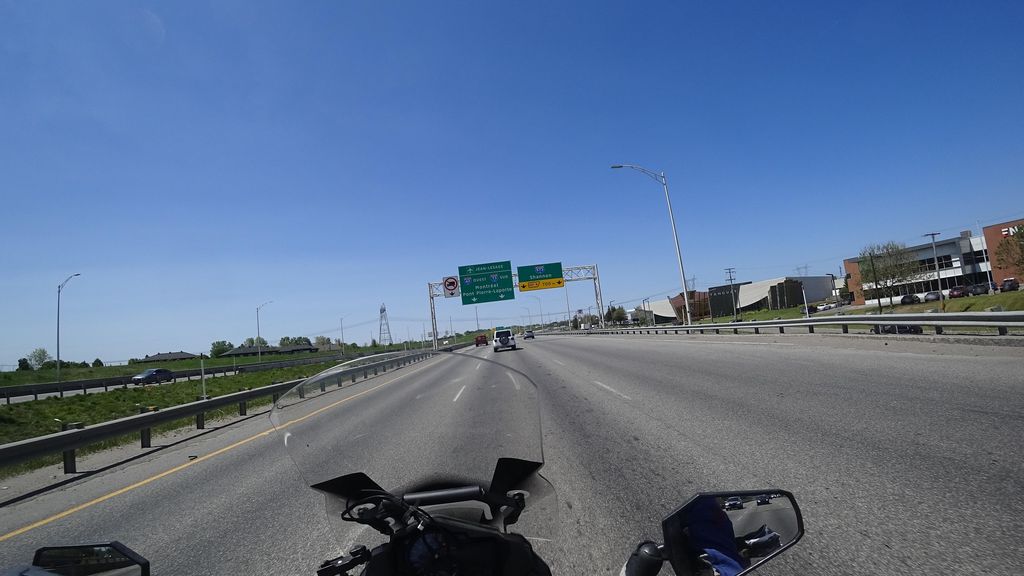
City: quebec_city